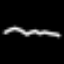
Label: squiggle